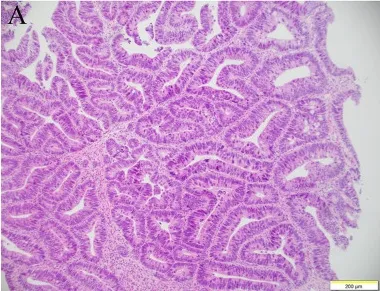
Histology examination of colon. The glandular structure of ascending colon was irregular, and the glandular epithelial cells were increased in layers and arranged disorderly, with severe hyperplasia of the nucleus and pathological nuclear fission, increased eosinophils are dispersed in the interstitium (A).
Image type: pathology (h&e)